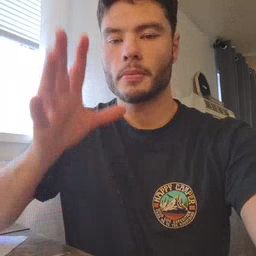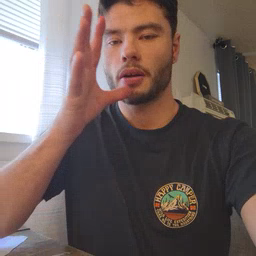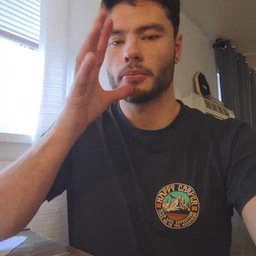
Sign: mom